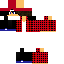
A male human skin with medium skin, wearing brown long hair dressed in a red hoodie and red pants, featuring a closed mouth.